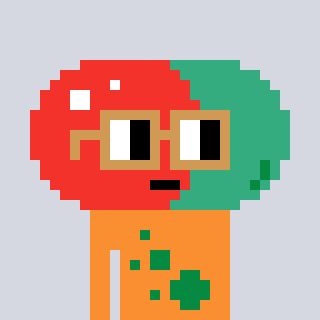
a pixel art character with square brown glasses, a pill-shaped head and a orange-colored body on a cool background